Field crop: maize
Growth stage: 2
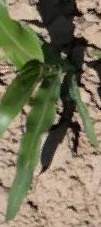
Species: maize